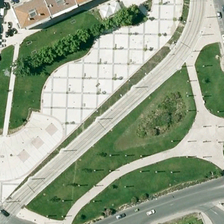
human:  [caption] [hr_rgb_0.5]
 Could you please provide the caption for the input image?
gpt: several buildings and two roads are around a square with some green plants .

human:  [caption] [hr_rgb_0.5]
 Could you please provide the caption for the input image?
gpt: several buildings and two roads are around a square with some green plants .

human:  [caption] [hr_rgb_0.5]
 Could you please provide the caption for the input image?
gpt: several buildings and two roads are around a square with some green plants .

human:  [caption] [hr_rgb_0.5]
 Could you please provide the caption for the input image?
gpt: several buildings and two roads are around a square with some green plants .

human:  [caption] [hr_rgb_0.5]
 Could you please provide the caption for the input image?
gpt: several buildings and two roads are around a square with some green plants .